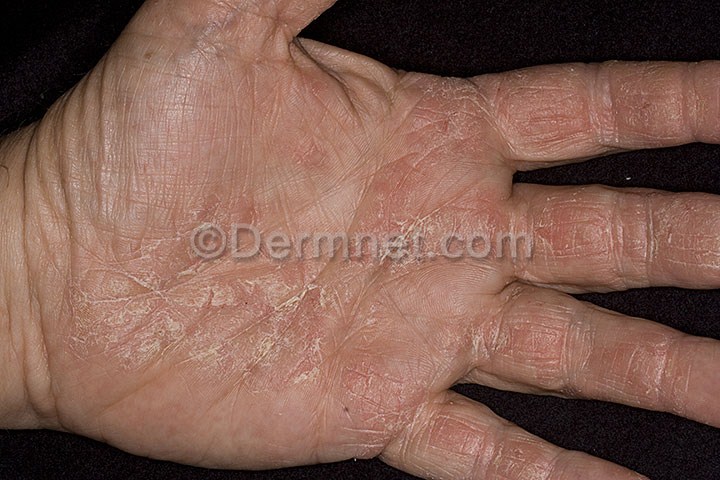
Disease: Psoriasis pictures Lichen Planus and related diseases